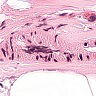
Metastatic tissue present: no